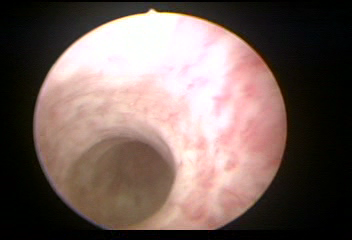
Modality: WLC
Class: Normal mucosa
Bladder cancer association: No